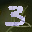
Label: 3